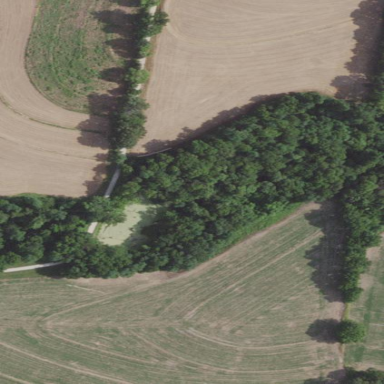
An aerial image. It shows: Mixed woodland area with variety of leaf types and cycles.